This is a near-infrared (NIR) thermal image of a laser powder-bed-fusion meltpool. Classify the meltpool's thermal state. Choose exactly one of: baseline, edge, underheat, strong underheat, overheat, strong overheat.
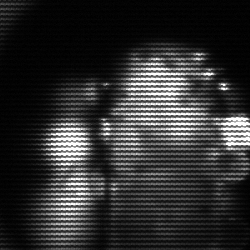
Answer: strong underheat